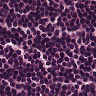
Metastatic tissue present: no